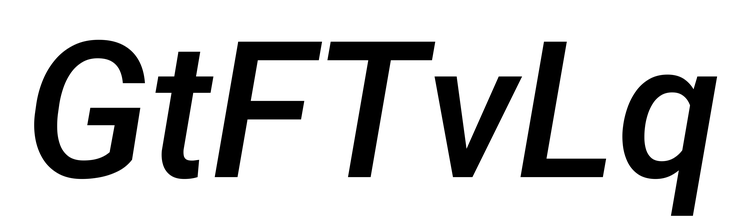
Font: Roboto-Italic_Medium_Italic